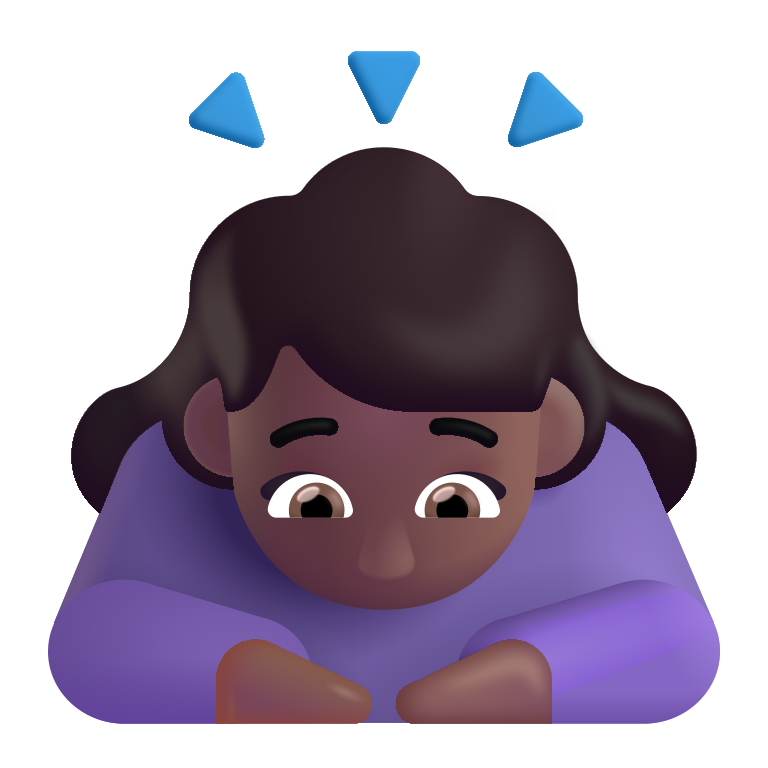
woman bowing color  dark